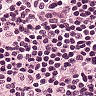
Metastatic tissue present: no